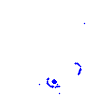
Particle: pion